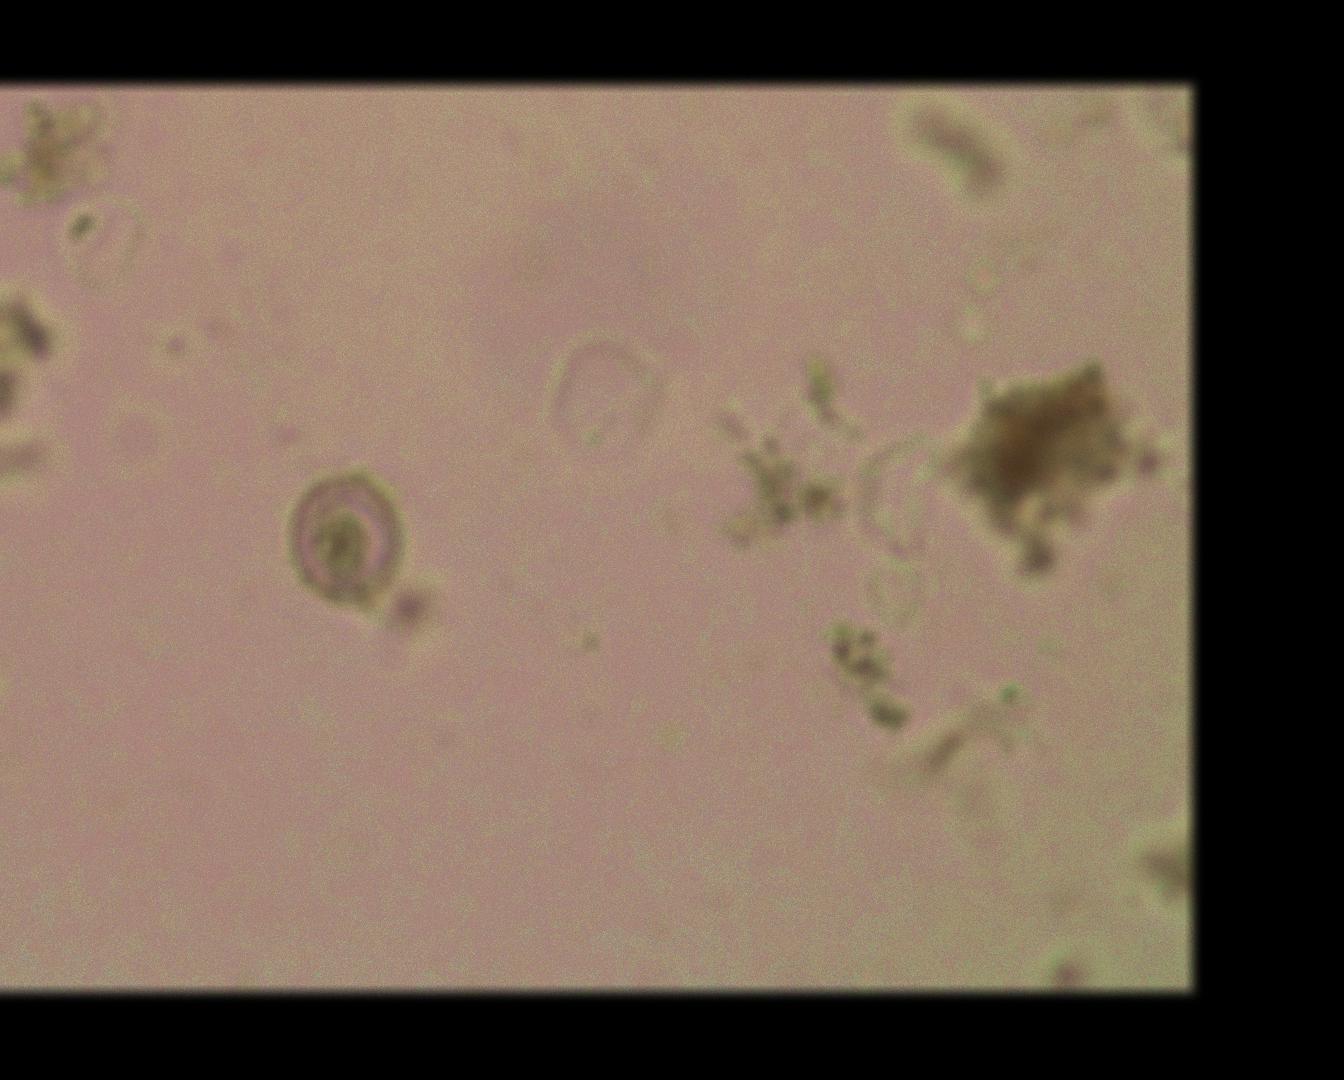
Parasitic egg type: Hymenolepis nana